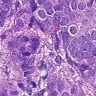
Metastatic tissue present: yes